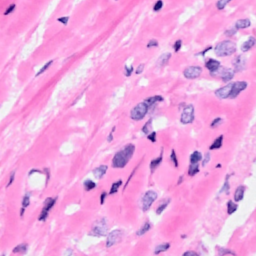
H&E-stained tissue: Breast